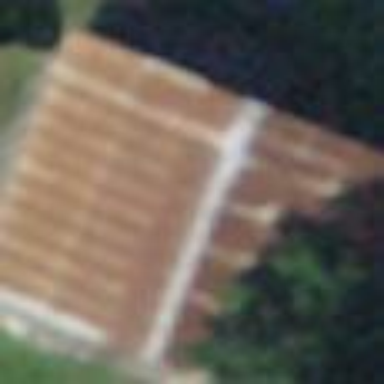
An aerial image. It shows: Rural barn.